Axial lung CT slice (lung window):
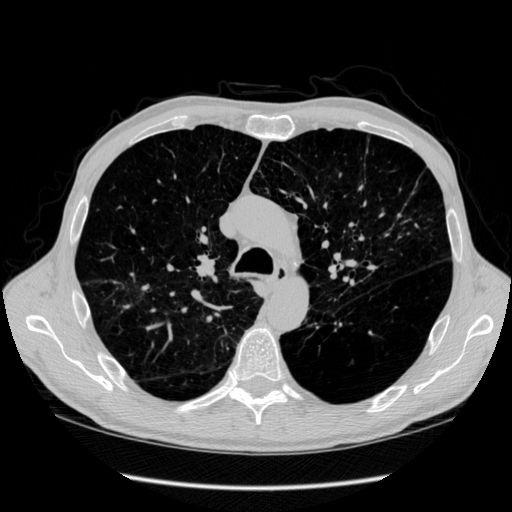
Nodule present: no